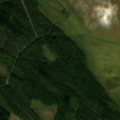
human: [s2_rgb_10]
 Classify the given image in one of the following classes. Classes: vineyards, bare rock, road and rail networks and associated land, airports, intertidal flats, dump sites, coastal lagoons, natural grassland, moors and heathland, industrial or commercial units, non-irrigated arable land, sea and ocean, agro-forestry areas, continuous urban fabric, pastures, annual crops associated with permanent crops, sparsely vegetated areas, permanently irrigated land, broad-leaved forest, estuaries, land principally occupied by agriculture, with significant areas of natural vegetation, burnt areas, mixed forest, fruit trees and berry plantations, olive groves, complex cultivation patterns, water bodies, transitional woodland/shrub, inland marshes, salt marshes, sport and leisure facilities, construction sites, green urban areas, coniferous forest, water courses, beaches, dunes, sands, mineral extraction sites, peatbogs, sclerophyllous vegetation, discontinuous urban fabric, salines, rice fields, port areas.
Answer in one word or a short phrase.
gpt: coniferous forest, mixed forest, transitional woodland/shrub, peatbogs